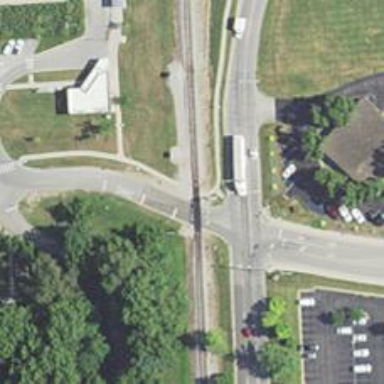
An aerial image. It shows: Railway crossing.